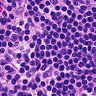
Metastatic tissue present: no